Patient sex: M
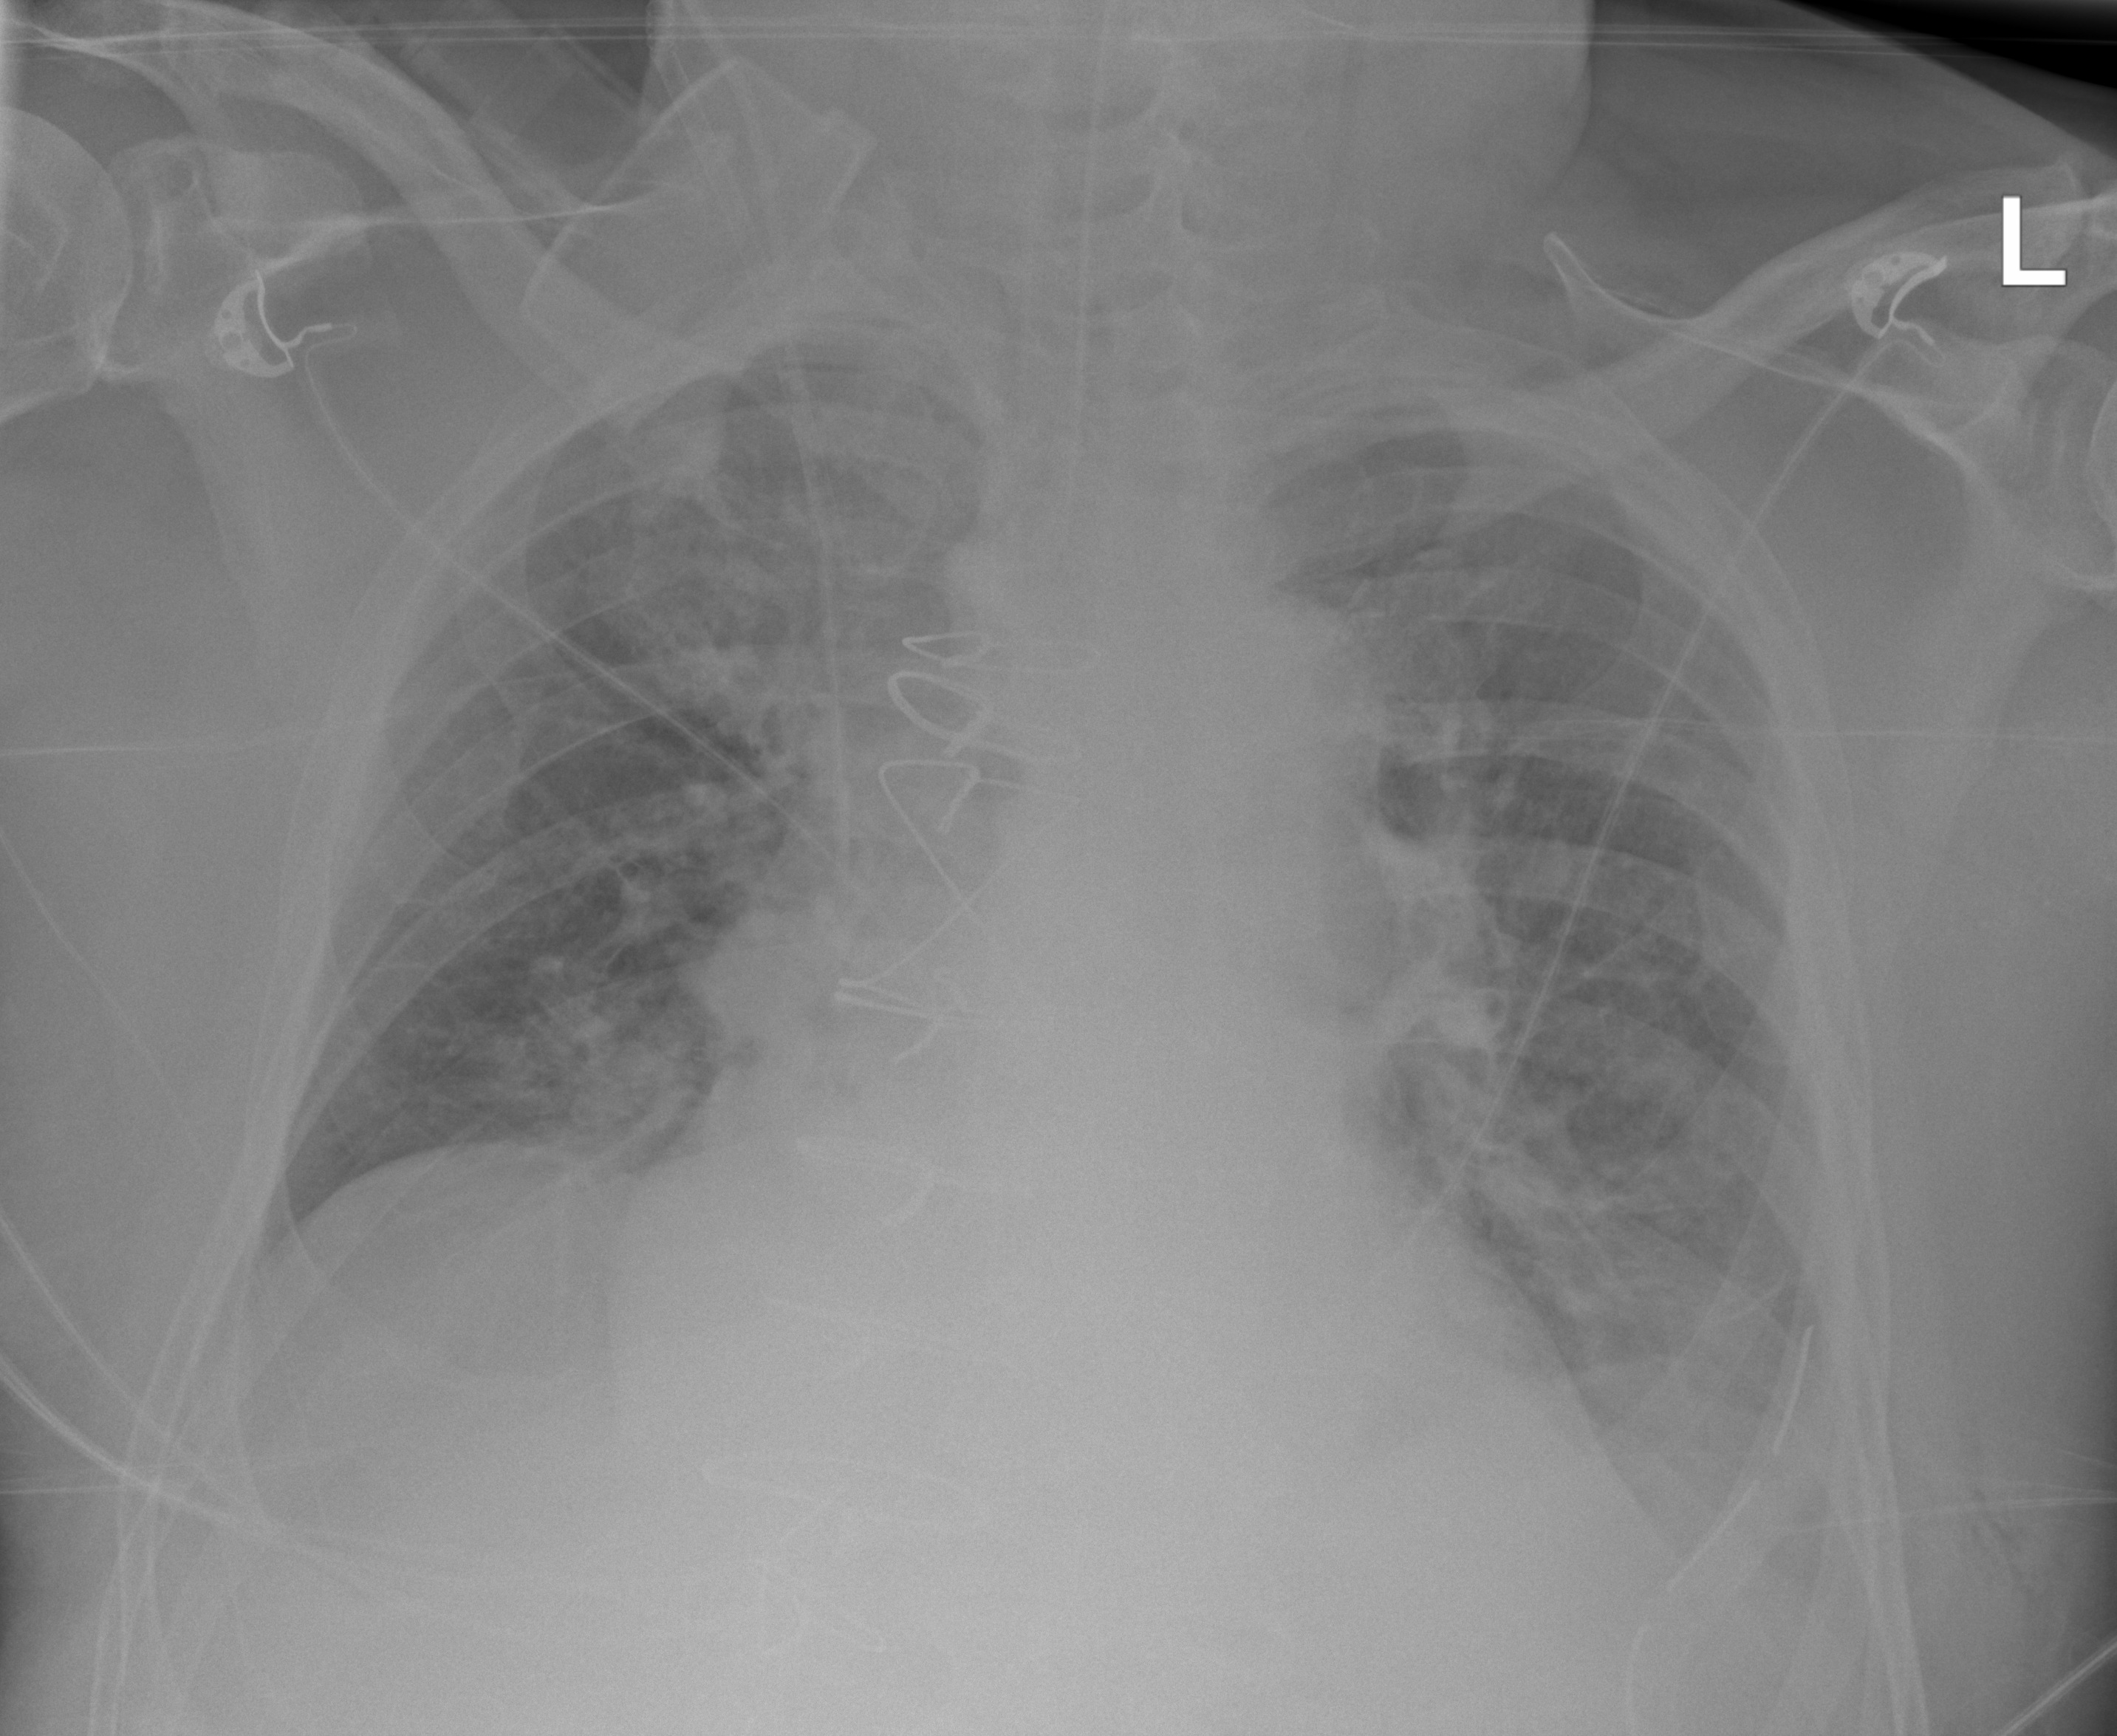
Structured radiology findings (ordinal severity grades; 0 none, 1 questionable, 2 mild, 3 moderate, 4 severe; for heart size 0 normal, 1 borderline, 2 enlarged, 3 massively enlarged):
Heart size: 2
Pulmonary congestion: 3
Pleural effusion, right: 0
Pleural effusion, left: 2
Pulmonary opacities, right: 2
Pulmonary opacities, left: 2
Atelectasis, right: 2
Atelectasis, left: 2